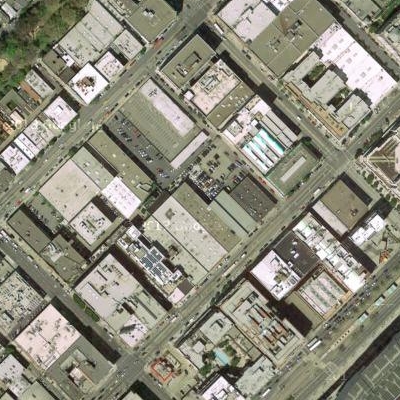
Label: Industry